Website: apple
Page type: review-order
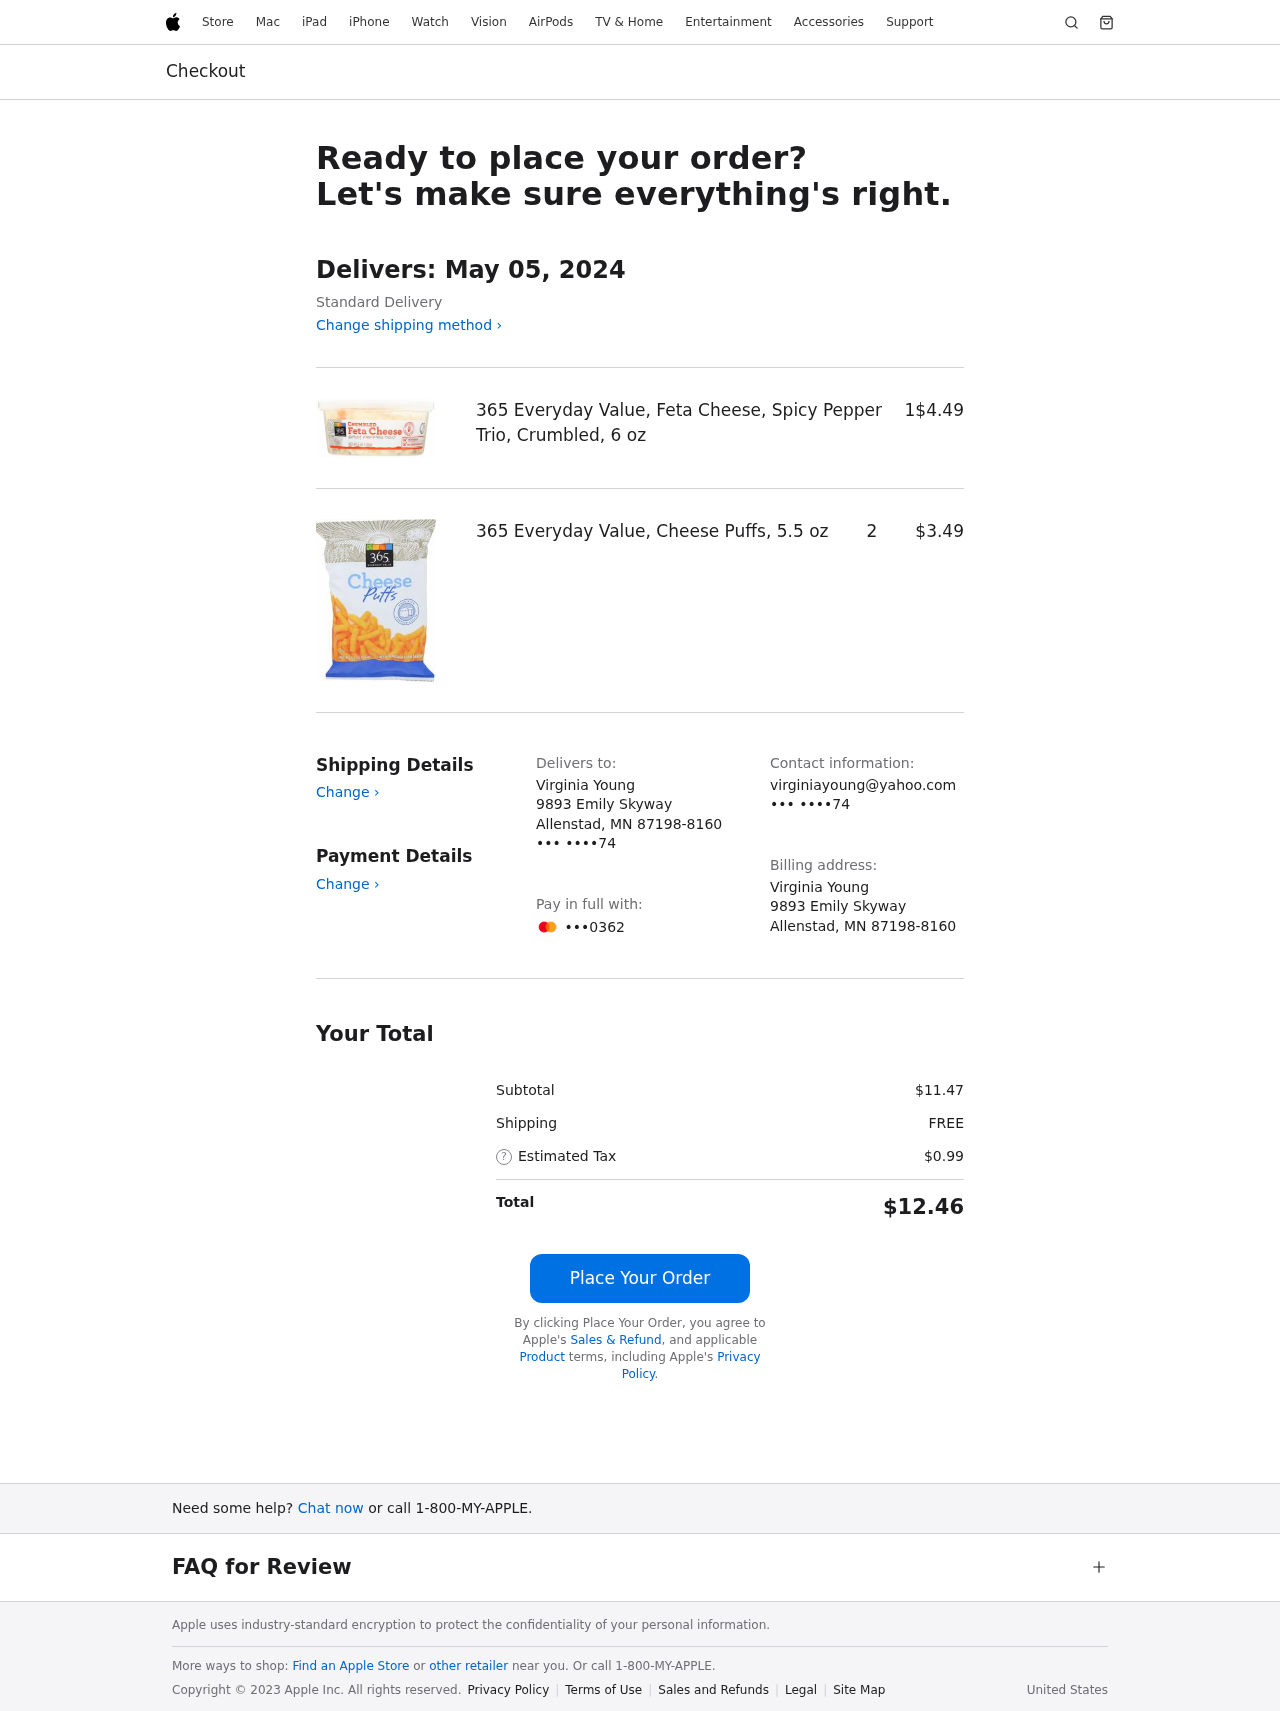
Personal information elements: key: PII_CARD_LAST4
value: •••0362
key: PII_CITY
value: Allenstad
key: PII_EMAIL
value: virginiayoung@yahoo.com
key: PII_FULLNAME
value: Virginia Young
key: PII_PHONE
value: ••• ••••74
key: PII_POSTCODE_FULL
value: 87198-8160
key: PII_STATE_ABBR
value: MN
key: PII_STREET
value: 9893 Emily Skyway
Product elements: key: PRODUCT1_NAME
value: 365 Everyday Value, Feta Cheese, Spicy Pepper Trio, Crumbled, 6 oz
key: PRODUCT1_PRICE
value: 4.49
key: PRODUCT1_QUANTITY
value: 1
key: PRODUCT2_NAME
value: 365 Everyday Value, Cheese Puffs, 5.5 oz
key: PRODUCT2_PRICE
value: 3.49
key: PRODUCT2_QUANTITY
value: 2
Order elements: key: ORDER_DELIVERY_DATE
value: May 05, 2024
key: ORDER_SUBTOTAL
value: $11.47
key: ORDER_SHIPPING_COST
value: FREE
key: ORDER_TAX
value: $0.99
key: ORDER_TOTAL
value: $12.46